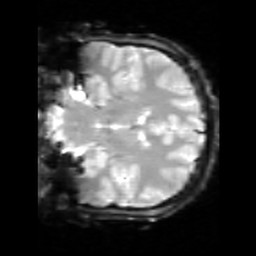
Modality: inplaneT2
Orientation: coronal
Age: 26
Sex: female